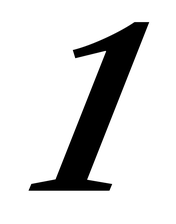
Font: LibreCaslonText-Italic_SemiBold_Italic